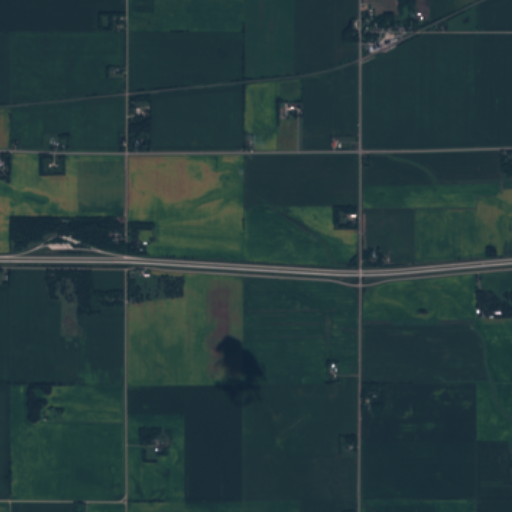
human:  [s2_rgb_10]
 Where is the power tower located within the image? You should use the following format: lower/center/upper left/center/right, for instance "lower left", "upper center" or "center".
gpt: The power tower is located in the upper of the image.
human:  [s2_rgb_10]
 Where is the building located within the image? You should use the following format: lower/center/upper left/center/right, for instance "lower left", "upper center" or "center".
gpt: The building is located in the upper right of the image.
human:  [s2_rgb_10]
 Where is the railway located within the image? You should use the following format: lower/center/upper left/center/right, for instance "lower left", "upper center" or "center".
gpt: The railway is located in the upper of the image.
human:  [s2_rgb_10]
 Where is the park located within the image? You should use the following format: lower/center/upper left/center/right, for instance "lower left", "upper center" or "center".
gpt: There is no park in the image.